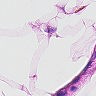
Metastatic tissue present: no